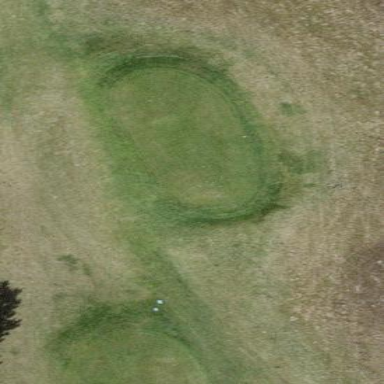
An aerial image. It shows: Golf tee.